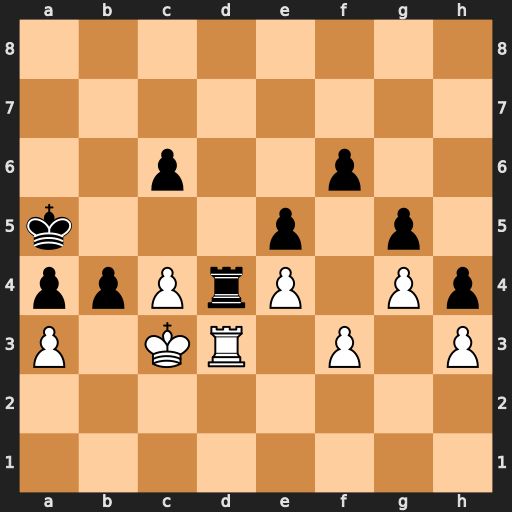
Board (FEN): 8/8/2p2p2/k3p1p1/ppPrP1Pp/P1KR1P1P/8/8
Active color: w
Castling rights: -
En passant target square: -
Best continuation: axb4+ Kb6 Rxd4 exd4+ Kxd4